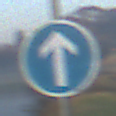
Verkehrszeichen: VorgeschriebeneFahrtrichtungGeradeaus
Umgebung: Outdoor, Nature
Tageszeit: Dawn
Wetter: Clear
Licht: Natural
Jahreszeit: NotSpecified
Kontrast: LowContrast